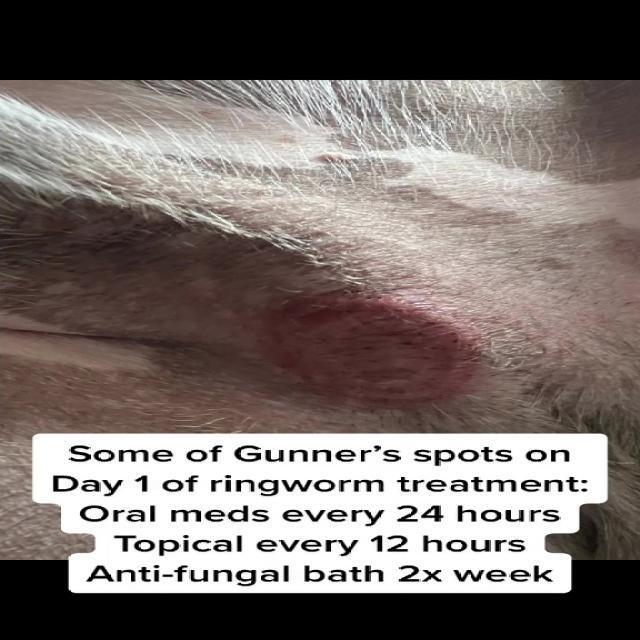
Canine ringworm (Dermatophytosis) — fungal infection caused by Microsporum or Trichophyton. Presents with circular alopecia, scaling, crusting, and broken hairs.